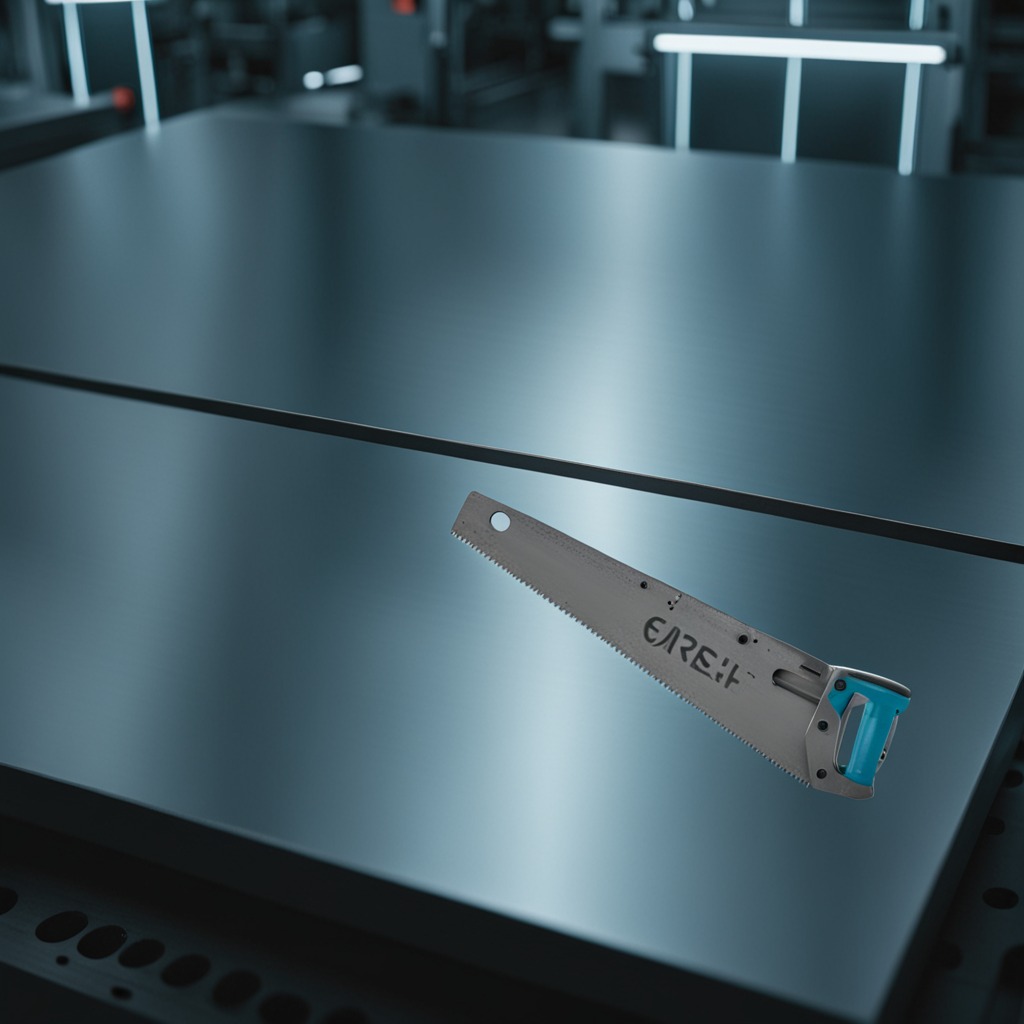
A metal saw is lying on a metal table in a machine shop under fluorescent lights.